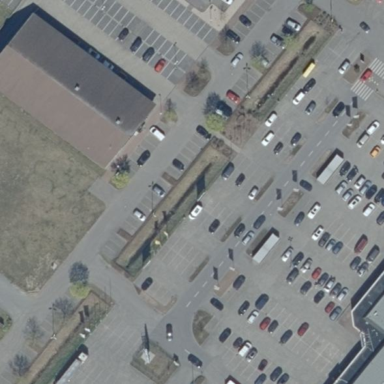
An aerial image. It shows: Parking area with surface.